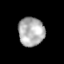
Tissue: lung
Cell type: Endothelial cells
Senescence score: 0.2148
Nuclear area (px): 733
Mean DAPI intensity: 175.372